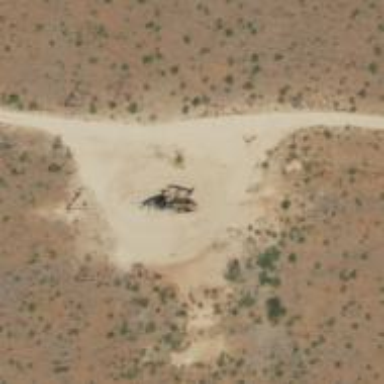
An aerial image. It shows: Petroleum well that is man-made.